RGB frame:
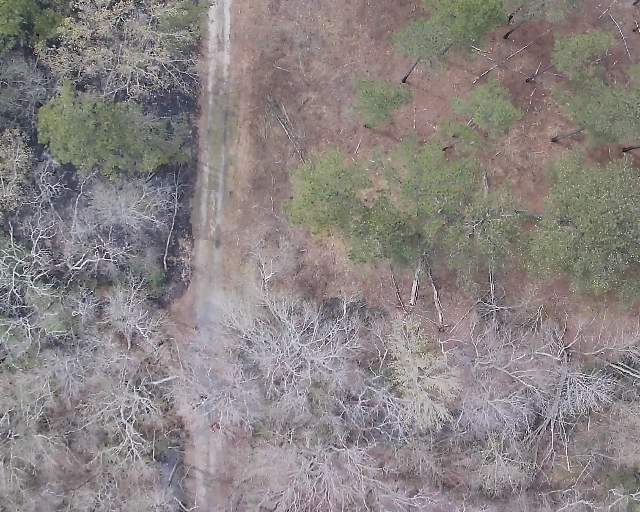
Thermal frame:
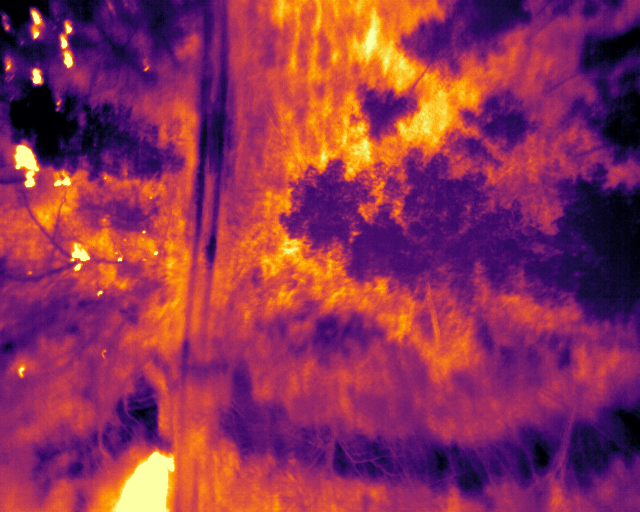
Captured: 2026-02-26 03:06:29
Pixels at or above 80 °C: 1479 (fraction of frame: 0.004514)